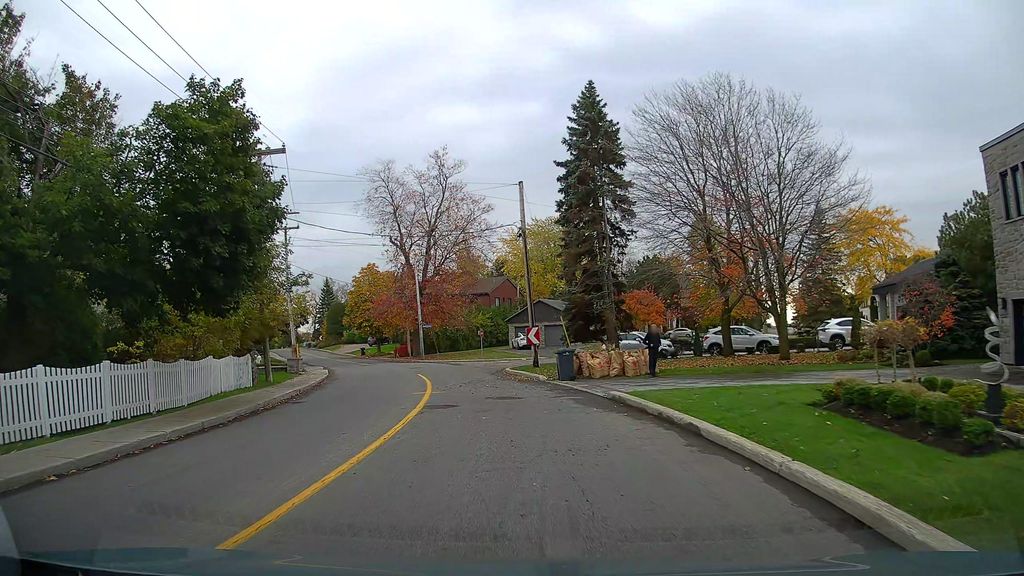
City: montreal